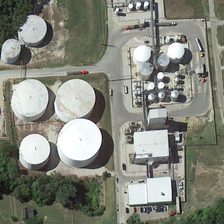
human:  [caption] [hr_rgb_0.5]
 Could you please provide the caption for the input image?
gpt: some green trees are around many storage tanks .

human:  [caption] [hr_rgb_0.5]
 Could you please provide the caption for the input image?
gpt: some green trees are around many storage tanks .

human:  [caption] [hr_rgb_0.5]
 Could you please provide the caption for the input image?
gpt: some green trees are around many storage tanks .

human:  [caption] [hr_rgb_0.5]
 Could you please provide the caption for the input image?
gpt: some green trees are around many storage tanks .

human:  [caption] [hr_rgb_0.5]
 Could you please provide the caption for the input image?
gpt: some green trees are around many storage tanks .